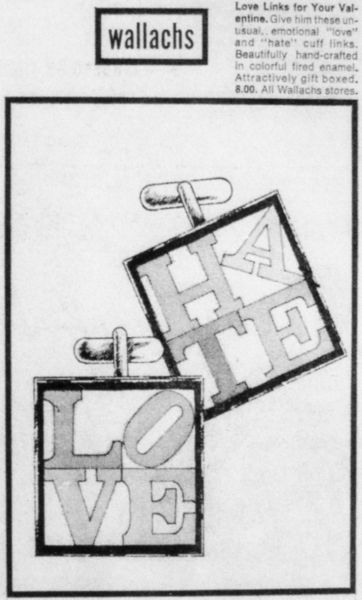
Titel: Love/Hate cufflinks, Advertisement for Wallach`s
Künstler: Robert Indiana
Institution: New York Times, 11.2.1970
Schlagwörter: weiß, schwarz, skizze, zeichnung, rahmen, schräg, schrift, liebe, papier, modern, foto, haken, links, hass, schilder, schwarzweiß, text, buchstaben, geschenk, entwurf, quadrate, schräge, englisch, box, emaille, emailliert, manschettenknopf, manschettenknöpfe, love, wallachs, hate, manchettenknöpfe, cuff, cuff links, your, valentine, love+